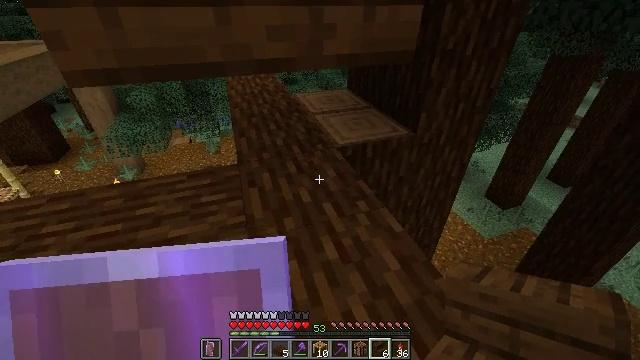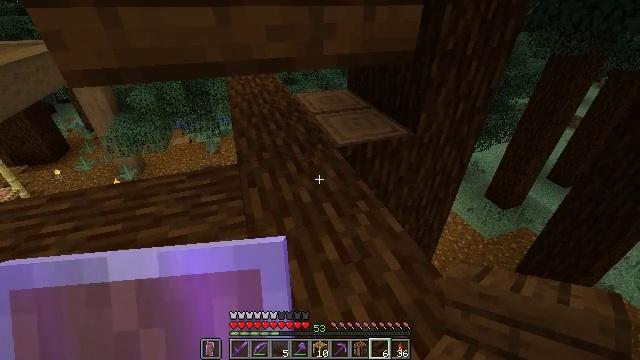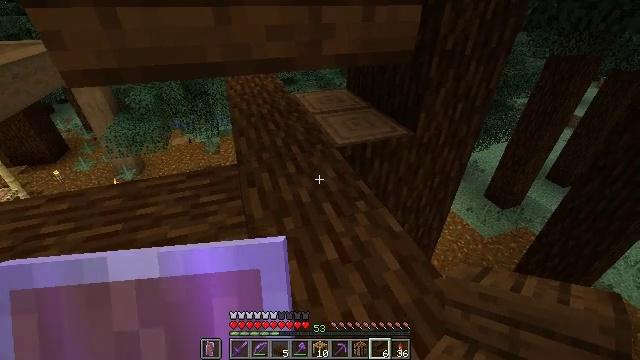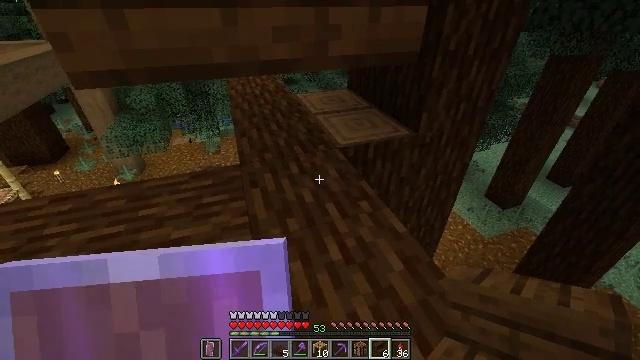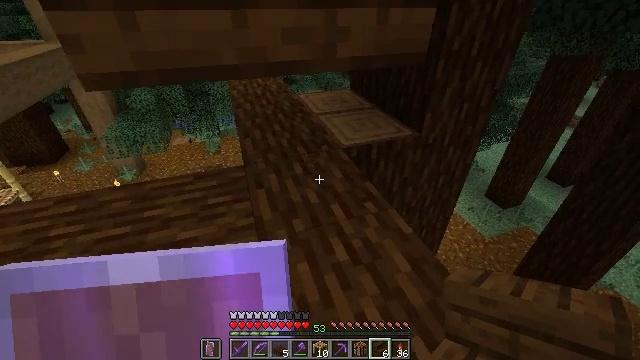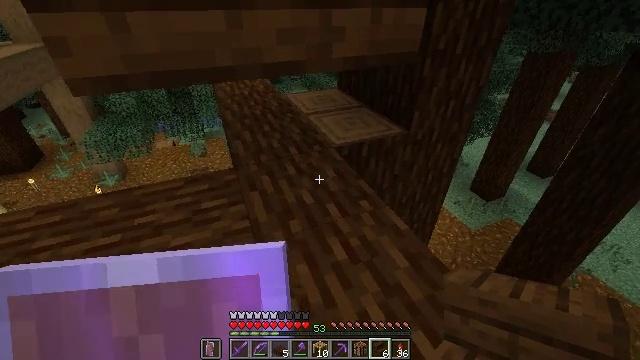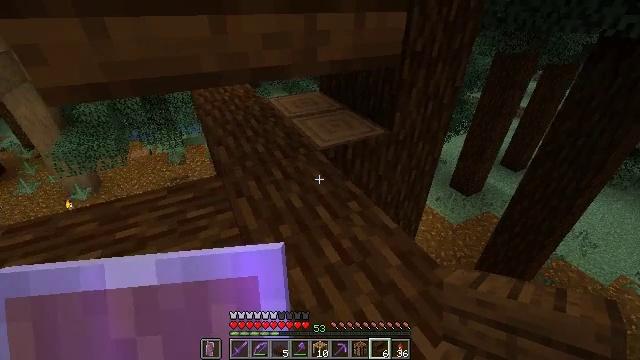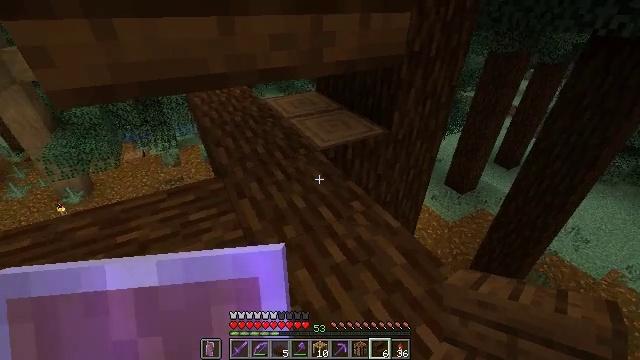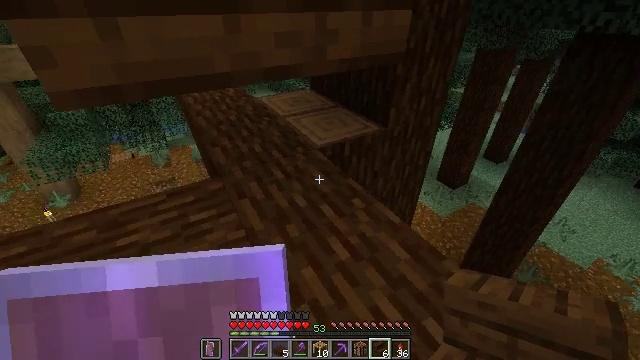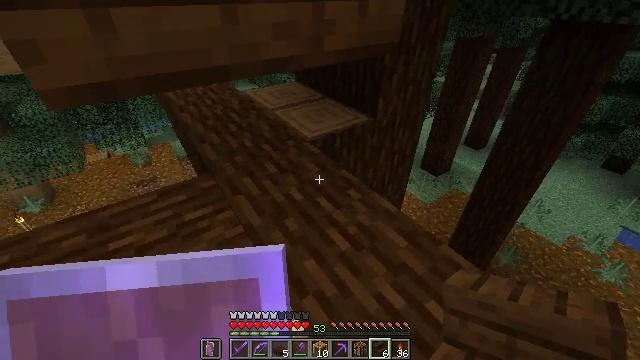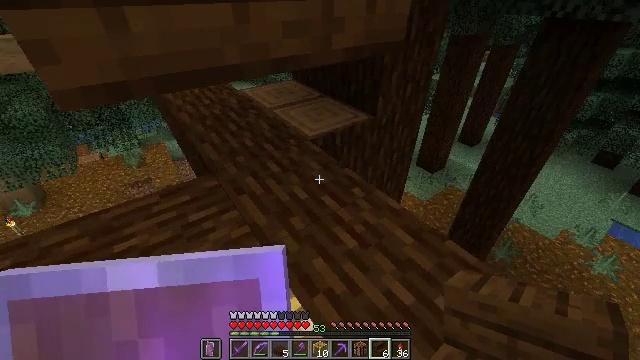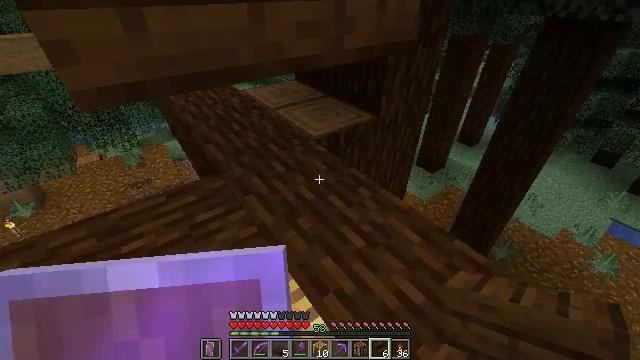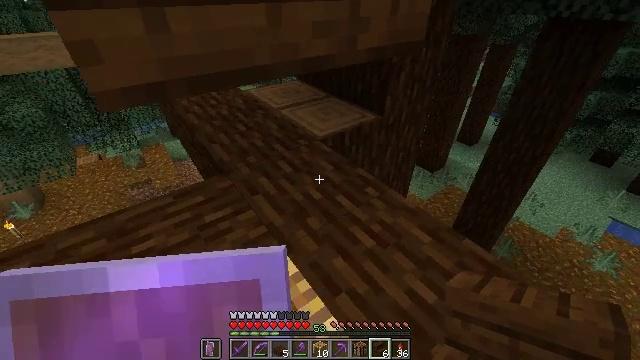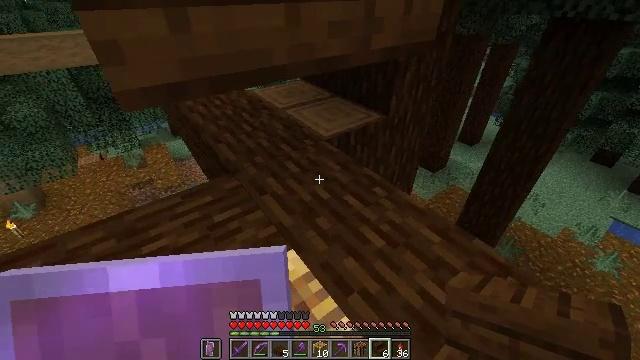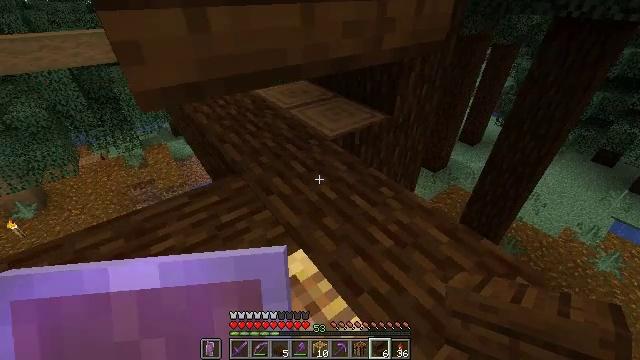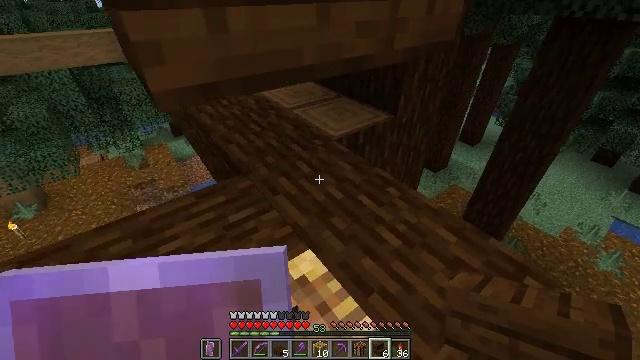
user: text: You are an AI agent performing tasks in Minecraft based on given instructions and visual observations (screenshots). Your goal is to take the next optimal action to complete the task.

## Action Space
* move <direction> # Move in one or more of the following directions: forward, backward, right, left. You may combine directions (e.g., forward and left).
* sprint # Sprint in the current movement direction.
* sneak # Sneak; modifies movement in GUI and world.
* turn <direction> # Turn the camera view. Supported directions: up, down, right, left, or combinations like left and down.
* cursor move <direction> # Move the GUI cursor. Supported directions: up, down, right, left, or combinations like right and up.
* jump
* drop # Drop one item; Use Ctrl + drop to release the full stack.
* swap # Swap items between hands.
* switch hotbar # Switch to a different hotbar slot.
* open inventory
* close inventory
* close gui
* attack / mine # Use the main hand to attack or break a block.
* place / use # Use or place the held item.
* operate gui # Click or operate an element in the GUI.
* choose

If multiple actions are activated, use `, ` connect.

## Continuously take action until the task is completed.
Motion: motion action
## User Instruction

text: Retrieve scaffolding from a build site.
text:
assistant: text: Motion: sneak
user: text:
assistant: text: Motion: sneak
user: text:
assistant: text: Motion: move left, sneak
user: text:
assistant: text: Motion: move left, sneak
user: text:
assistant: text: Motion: move left, sneak, turn right
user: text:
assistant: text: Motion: move left, sneak, turn right
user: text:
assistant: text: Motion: move left, sneak, turn right
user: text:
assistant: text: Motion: move left, sneak, turn right
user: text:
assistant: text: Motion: move left, sneak, turn right and down
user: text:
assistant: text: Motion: move left, sneak, turn right
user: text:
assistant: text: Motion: move left, sneak
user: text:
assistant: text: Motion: move left, sneak
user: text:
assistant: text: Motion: move left, sneak
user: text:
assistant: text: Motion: move left, sneak
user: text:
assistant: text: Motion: move left, sneak
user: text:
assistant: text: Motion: move left, sneak
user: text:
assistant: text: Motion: move left, sneak
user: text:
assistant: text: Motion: move left, sneak, turn right
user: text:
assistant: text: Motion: move left, sneak
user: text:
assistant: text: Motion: move left, sneak, turn right
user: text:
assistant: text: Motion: move left, sneak, turn right
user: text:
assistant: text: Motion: move left, sneak, turn right
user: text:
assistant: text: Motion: move left, sneak
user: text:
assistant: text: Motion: move left, sneak
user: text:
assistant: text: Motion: move left, sneak
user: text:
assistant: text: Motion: move left, sneak, turn right
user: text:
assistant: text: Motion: move left, sneak, turn right
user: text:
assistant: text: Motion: move left, sneak, turn right
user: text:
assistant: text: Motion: move left, sneak, turn right and up
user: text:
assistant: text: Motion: move left, sneak